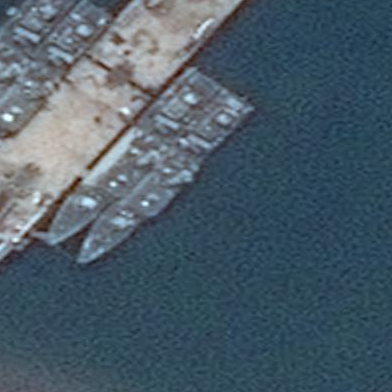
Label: combat